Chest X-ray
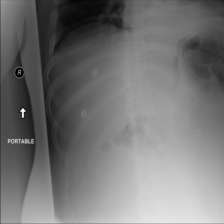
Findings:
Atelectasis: negative
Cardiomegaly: negative
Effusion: negative
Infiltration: negative
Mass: negative
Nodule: negative
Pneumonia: negative
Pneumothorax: negative
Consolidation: negative
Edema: negative
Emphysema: negative
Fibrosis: negative
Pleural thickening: negative
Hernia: negative